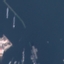
Land use / land cover: SeaLake